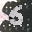
Label: 6